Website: lowes
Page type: customer-info-address
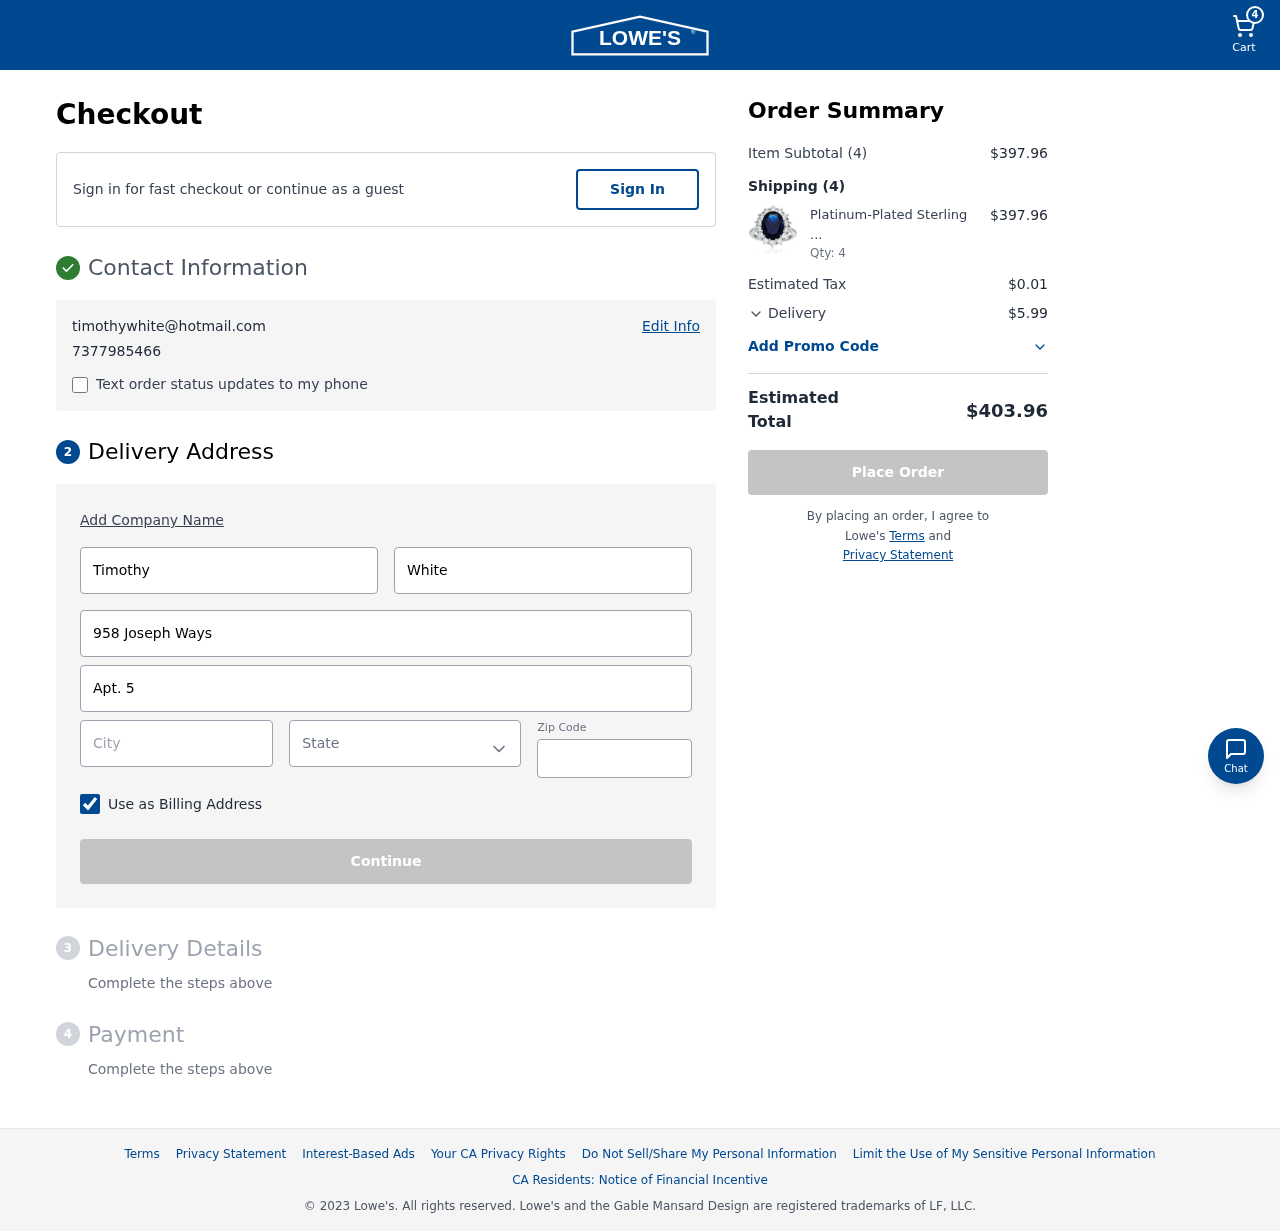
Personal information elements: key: PII_CITY
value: Thomastown
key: PII_EMAIL
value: timothywhite@hotmail.com
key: PII_FIRSTNAME
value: Timothy
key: PII_LASTNAME
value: White
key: PII_PHONE
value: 7377985466
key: PII_POSTCODE
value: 00647
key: PII_STATE
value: Oklahoma
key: PII_STREET
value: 958 Joseph Ways
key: PII_STREET2
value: Apt. 557
Product elements: key: PRODUCT1_NAME
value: Platinum-Plated Sterling Silver Celebrity "Kate" Ring made with Swarovski Zirconia Accents, Size 7
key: PRODUCT1_QUANTITY
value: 4
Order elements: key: ORDER_NUM_ITEMS
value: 4
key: ORDER_SUBTOTAL
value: $397.96
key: ORDER_NUM_ITEMS2
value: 4
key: ORDER_SUBTOTAL2
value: $397.96
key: ORDER_TAX
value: $0.01
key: ORDER_SHIPPING_COST
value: $5.99
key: ORDER_TOTAL
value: $403.96